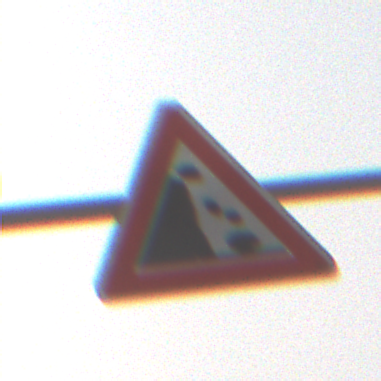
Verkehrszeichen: SteinschlagLinks
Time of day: MorningAfternoon
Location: Outdoor (Nature)
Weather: PartlyCloudy
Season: Winter
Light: Natural